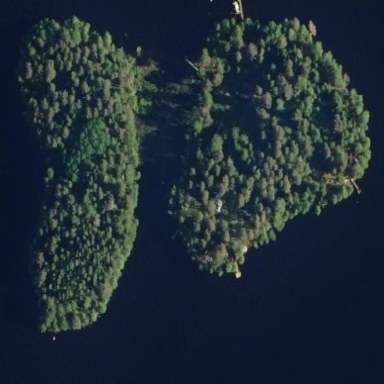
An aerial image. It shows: Island.